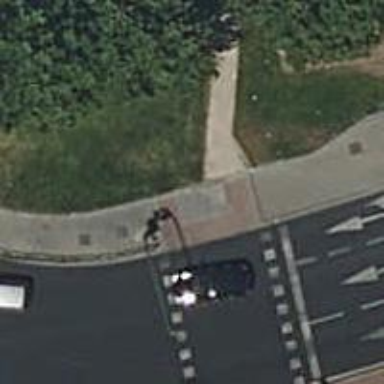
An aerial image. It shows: Kerb serving as barrier.